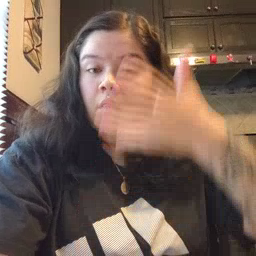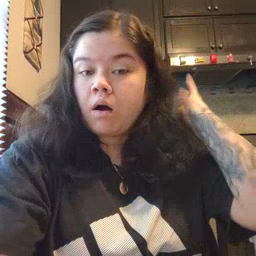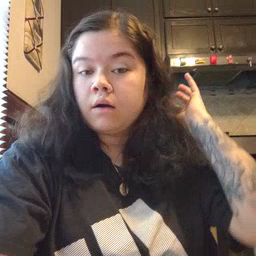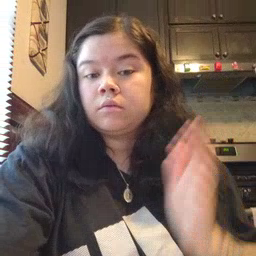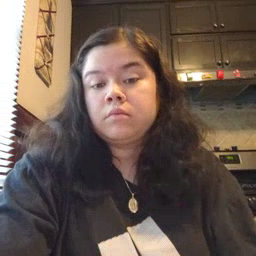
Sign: lion